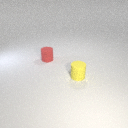
small red rubber cylinder to the left of small yellow rubber cylinder